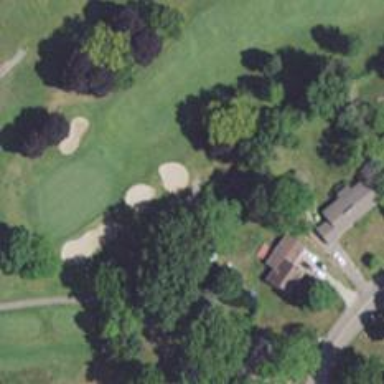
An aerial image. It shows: Service road used as golf cart path.